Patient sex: F
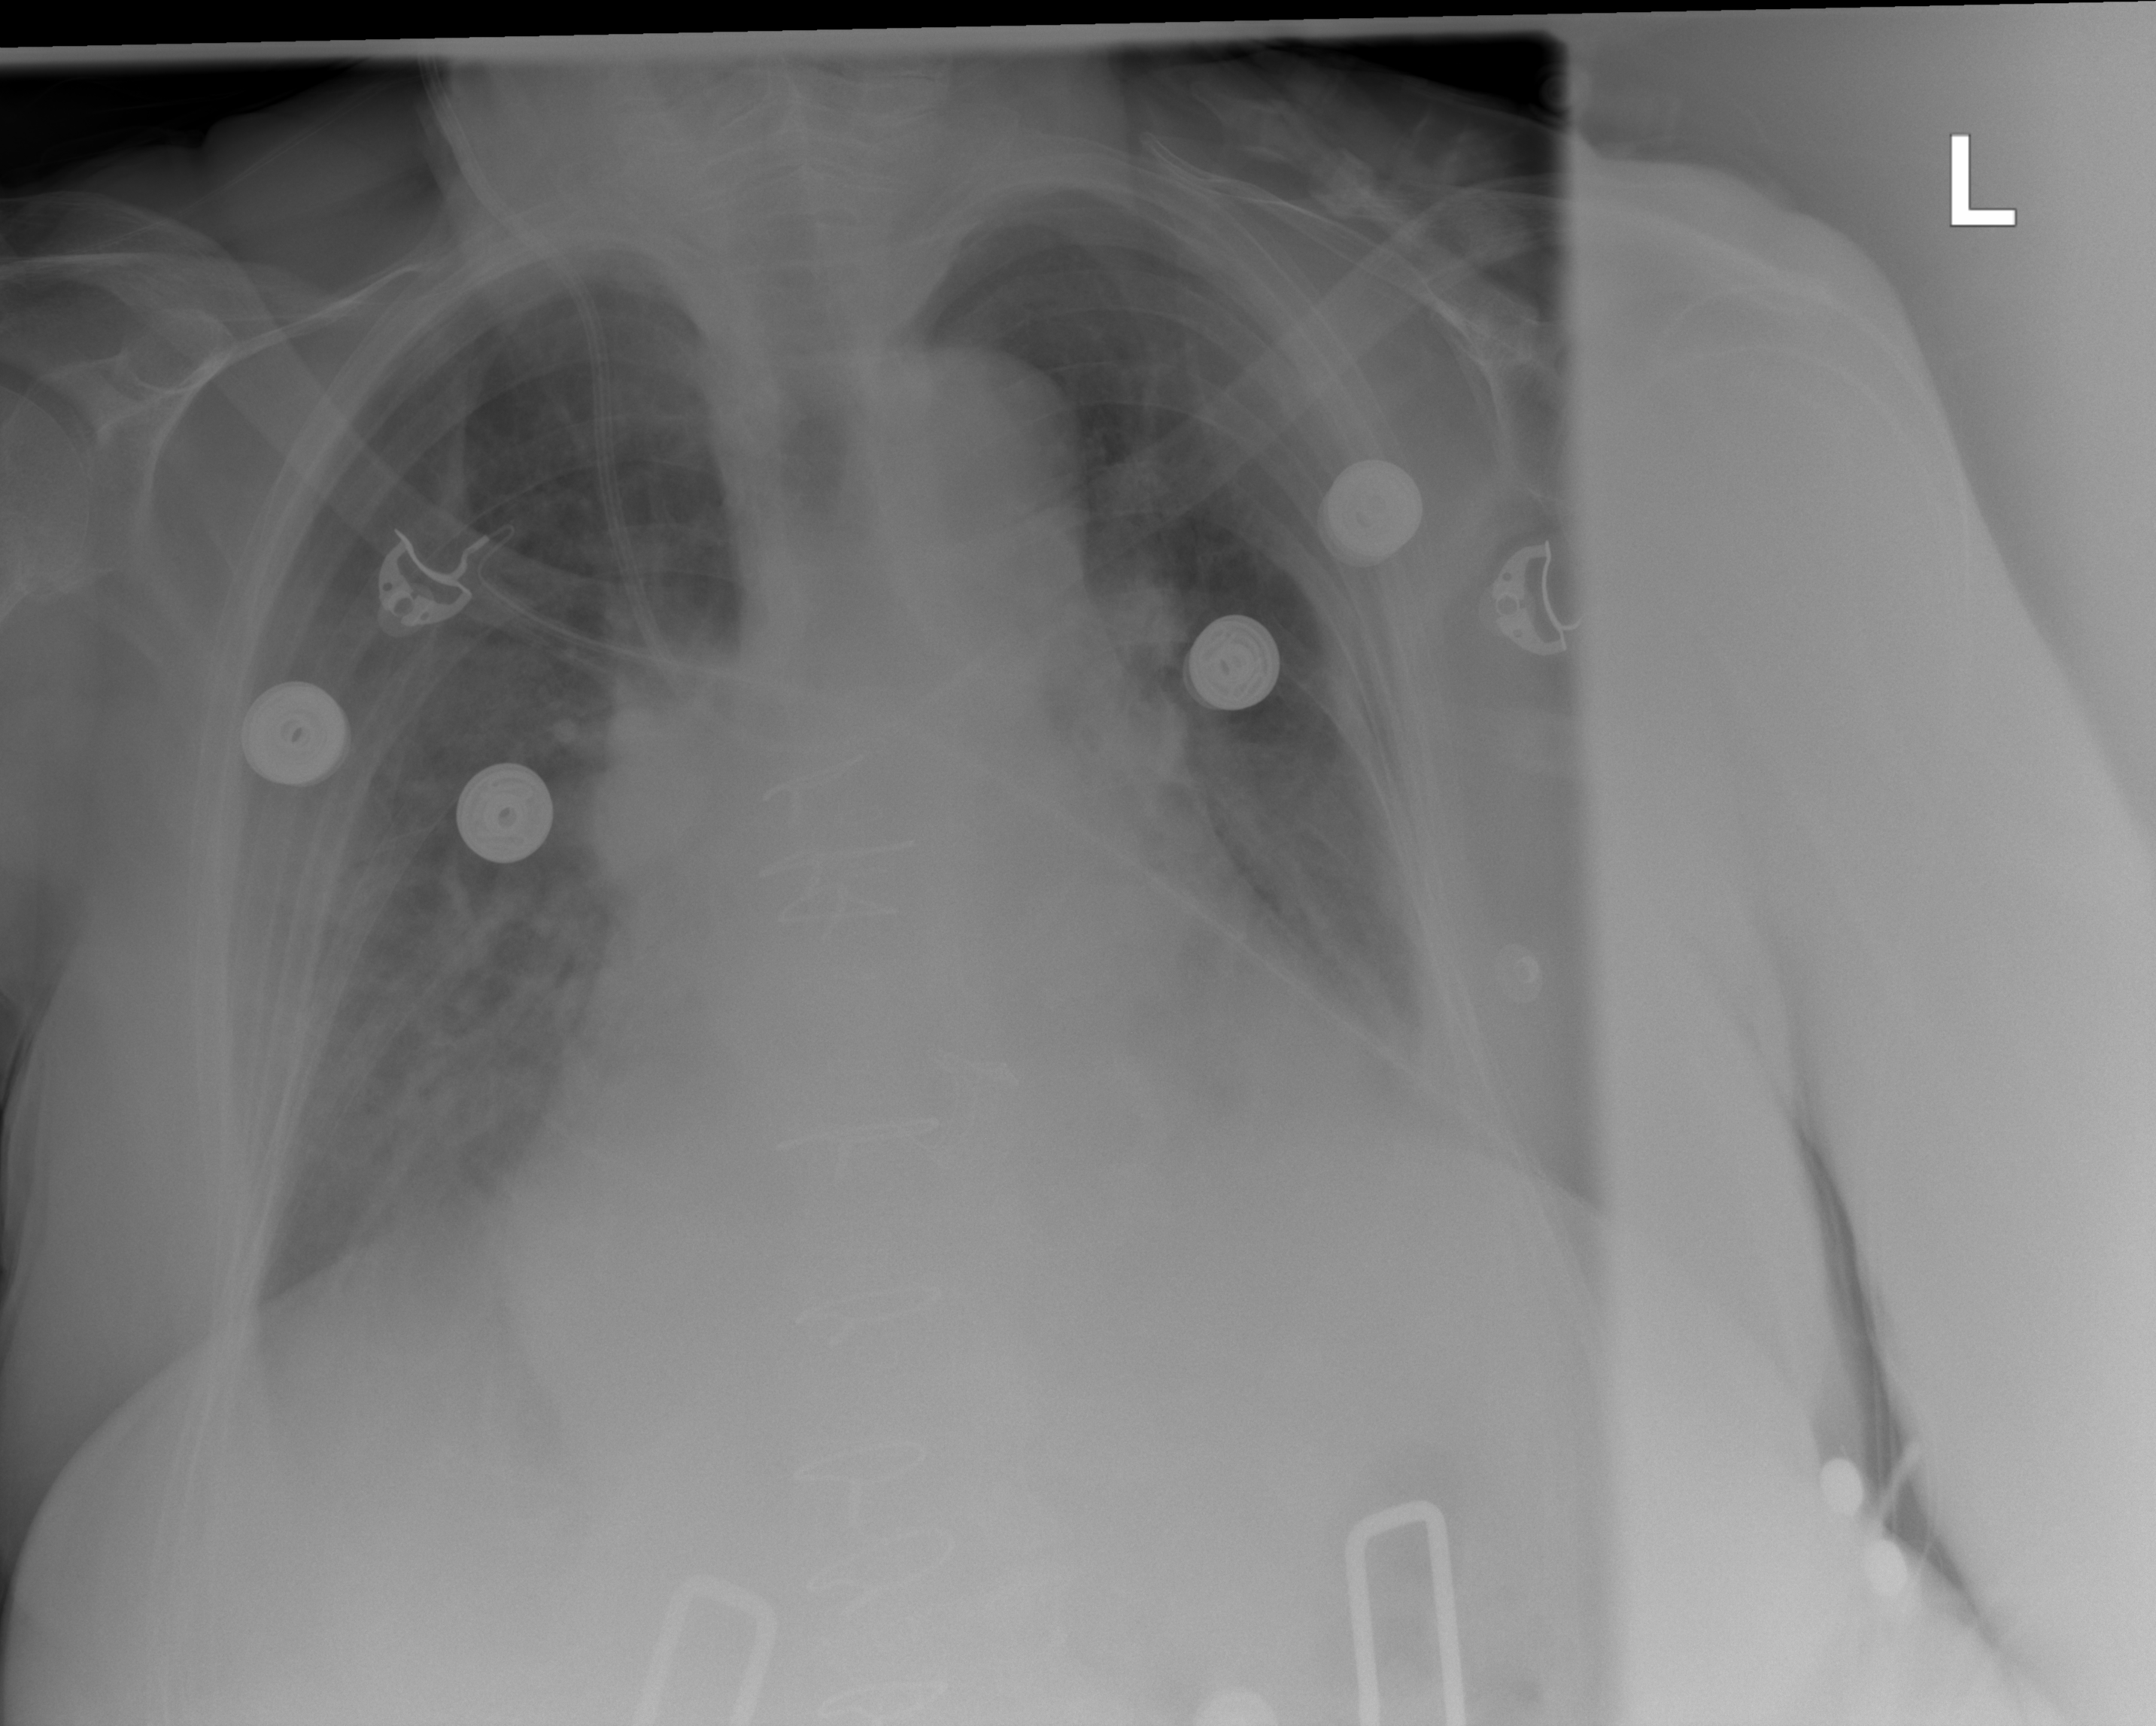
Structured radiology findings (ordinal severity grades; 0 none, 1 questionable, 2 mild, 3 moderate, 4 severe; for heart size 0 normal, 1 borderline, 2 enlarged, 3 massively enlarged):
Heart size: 2
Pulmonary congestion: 2
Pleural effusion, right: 0
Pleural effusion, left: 1
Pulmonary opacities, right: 2
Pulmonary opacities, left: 2
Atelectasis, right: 2
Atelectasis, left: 2